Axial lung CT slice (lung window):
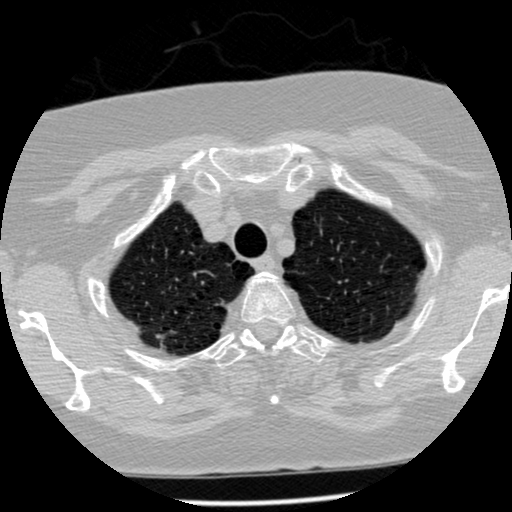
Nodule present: no